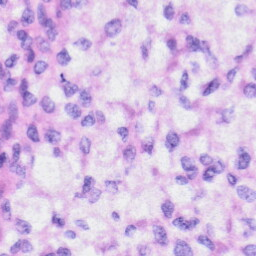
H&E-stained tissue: Liver